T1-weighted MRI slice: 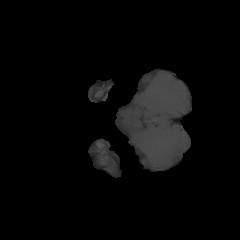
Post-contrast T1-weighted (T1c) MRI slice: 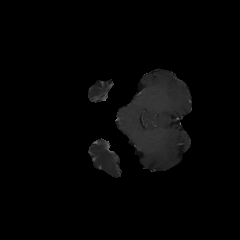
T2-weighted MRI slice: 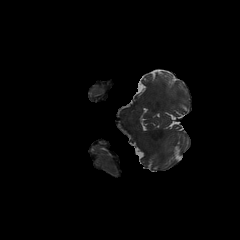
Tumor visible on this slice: no